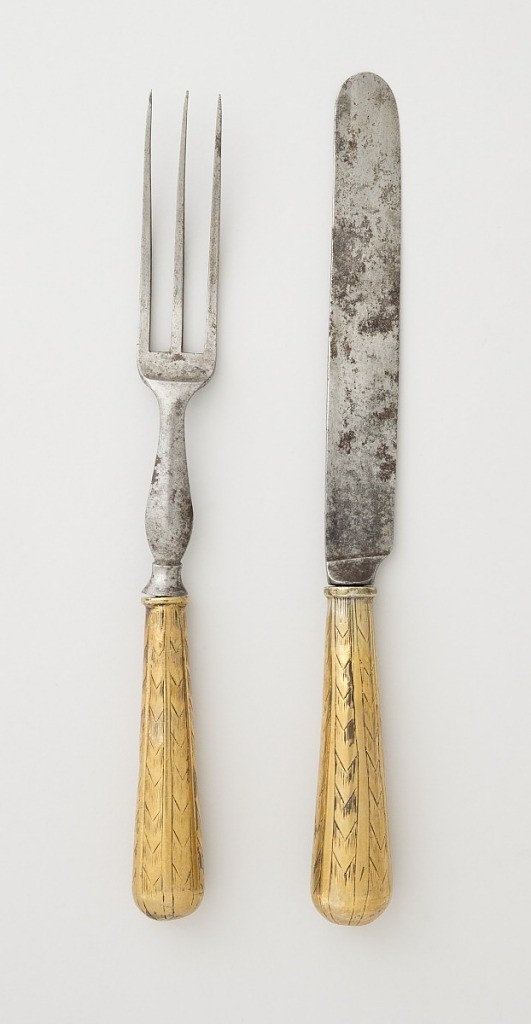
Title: Knife Handle with Threaded Screw End for Attaching to Blade
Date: ca. 1700–1800
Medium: brass
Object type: knife handle
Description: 1985-103-261-a: Steel blade, parallel sides with rounded ends. Pla...;     1985-103-261-b: Tapering brass handle, round in section, engraved ...;     1985-103-263-a: Fork has three long curved tines, rounded shoulder...;     1985-103-263-b: Tapering brass handle, round in section, engraved ...